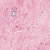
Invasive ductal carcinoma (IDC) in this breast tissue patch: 0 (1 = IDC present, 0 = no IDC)